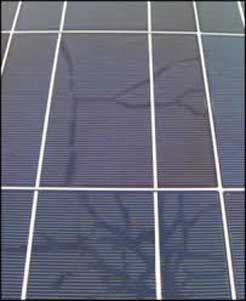
Label: Electrical-damage